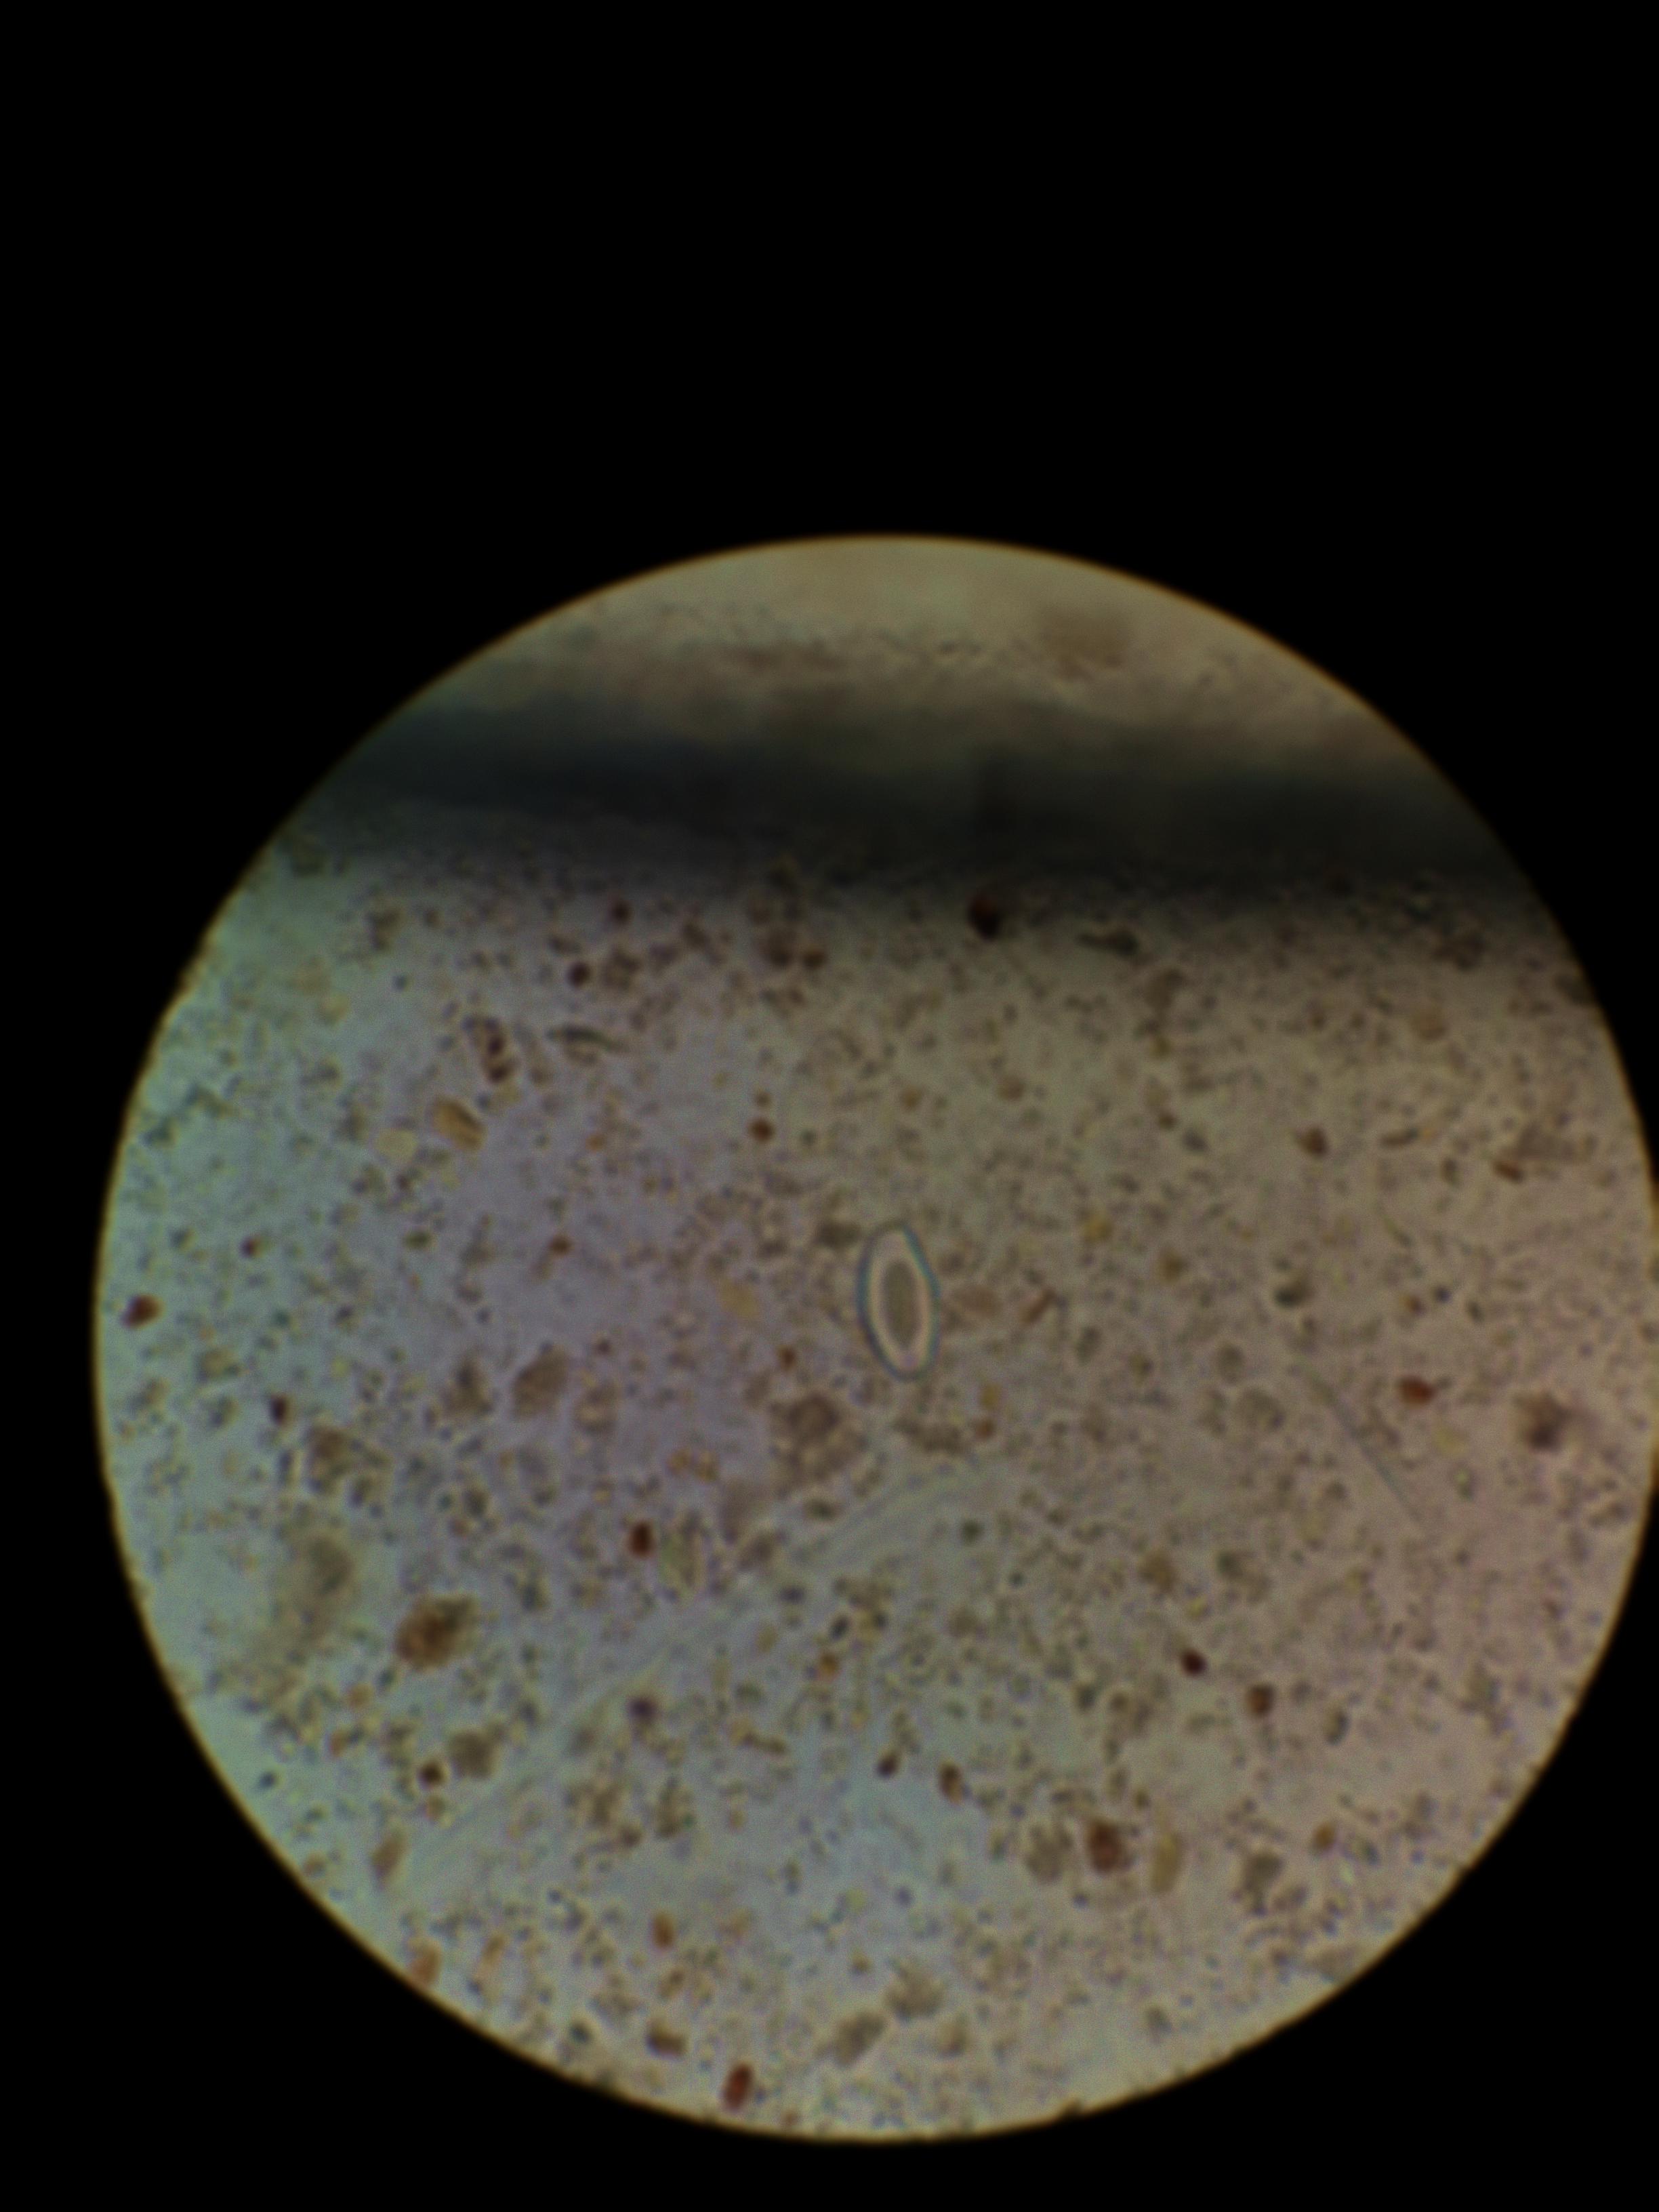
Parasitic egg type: Enterobius vermicularis